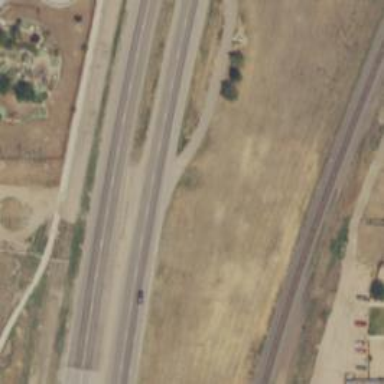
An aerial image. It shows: Expressway with asphalt surface. It is trunk highway with grade1 tracktype.